Interaction volume radius: 10 \u00c5
Interaction volume height: 25 \u00c5
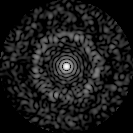
Disorder parameter: 0.8617